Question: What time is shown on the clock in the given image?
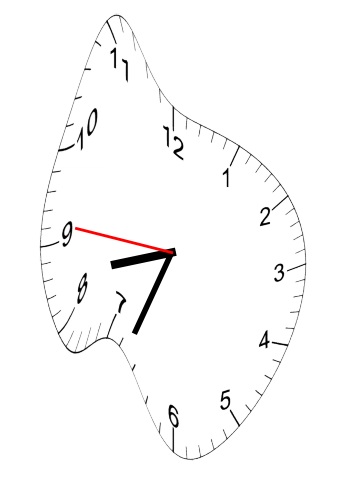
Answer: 08:33:46